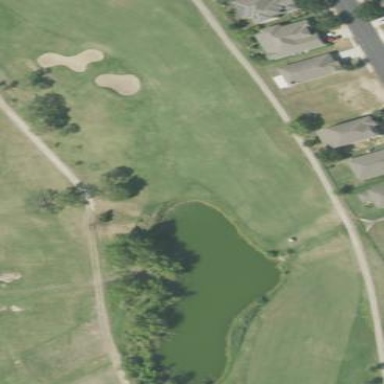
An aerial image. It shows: Water hazard in golf course. The hazard is natural water feature.